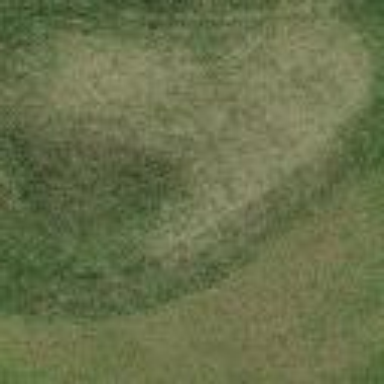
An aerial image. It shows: Sand bunker on golf course.